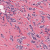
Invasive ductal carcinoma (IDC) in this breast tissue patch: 1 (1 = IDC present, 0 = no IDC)